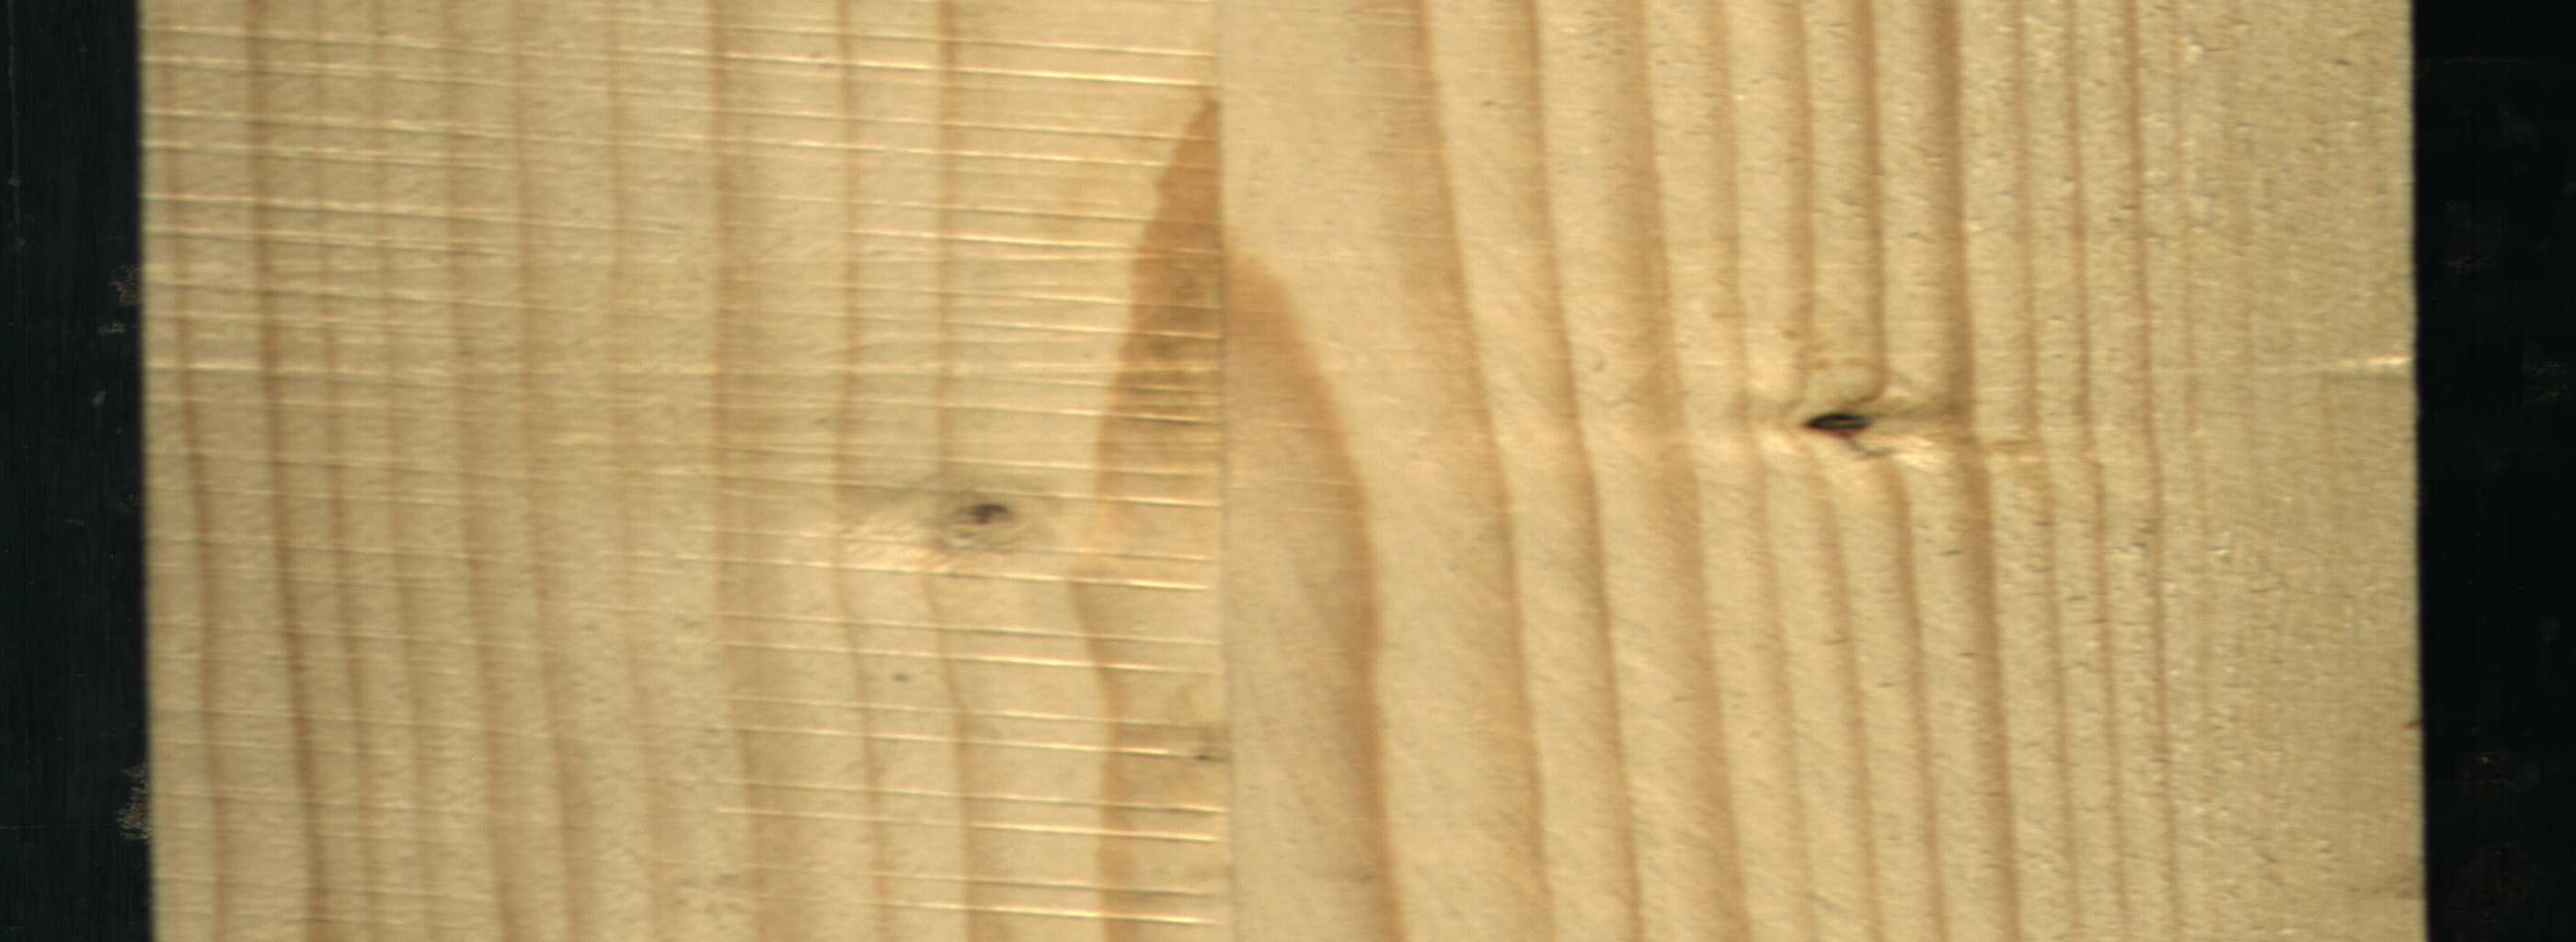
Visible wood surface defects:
Live_Knot
Live_Knot